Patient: sex M, age 78
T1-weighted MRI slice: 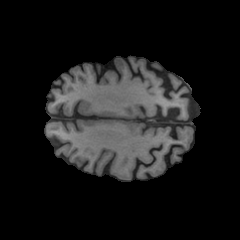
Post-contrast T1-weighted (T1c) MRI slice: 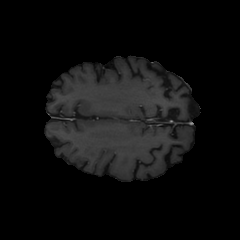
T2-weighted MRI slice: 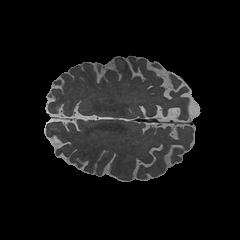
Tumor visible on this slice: yes
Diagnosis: Astrocytoma, IDH-wildtype
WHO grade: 3